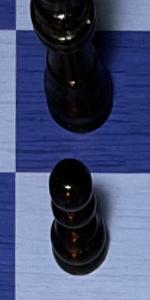
Label: Pawn_Black